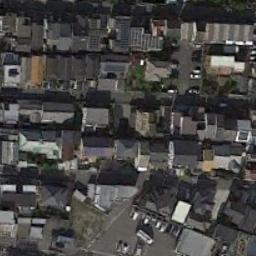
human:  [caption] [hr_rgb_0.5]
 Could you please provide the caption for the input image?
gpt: A dense residential area has some parking lots and lots of houses next to each other .

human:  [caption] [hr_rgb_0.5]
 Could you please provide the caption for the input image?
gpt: There are many roads and neatly arranged houses and trees in densely populated areas .

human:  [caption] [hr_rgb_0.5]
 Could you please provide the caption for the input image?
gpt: The dense residential is next to the parking lot .

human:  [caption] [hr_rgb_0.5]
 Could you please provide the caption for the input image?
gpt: Residential houses stand in three rows .

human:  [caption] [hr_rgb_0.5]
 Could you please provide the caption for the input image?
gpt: There are many black buildings on a dense residential area .